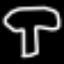
Label: mushroom